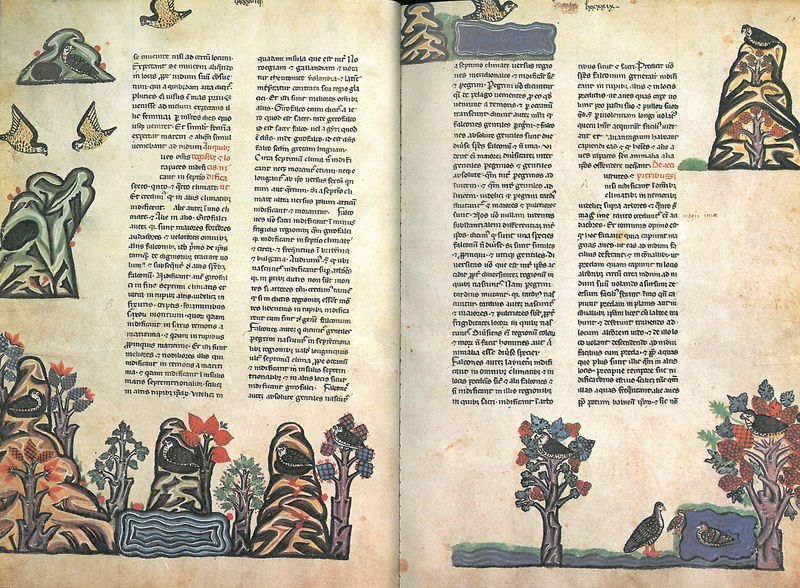
Titel: Falkenbuch Friedrichs des II.; De arte venandi cum avibus
Institution: Rom, Biblioteca Vaticana
Schlagwörter: baum, berg, blau, blätter, falke, felsen, vogel, wasser, bäume, fluss, grün, see, teich, schwarz, rot, tiere, ornament, geschichte, stein, steine, bach, erde, hügel, natur, vögel, pflanze, pflanzen, fliegen, frucht, schrift, bilder, ente, farbe, vergilbt, spalten, enten, strom, deutsch, buch, druck, seite, text, buchdruck, buchseite, seiten, märchen, nest, kaktus, zeilen, gelblich, brau, bau, handschrift, abbildung, abbildungen, zeichnungen, zeichung, figut, latein, buchmalerei, inhalt, illustrationen, manuskript, falken, nisten, teic, vogelarten, vuch, bikderbuch